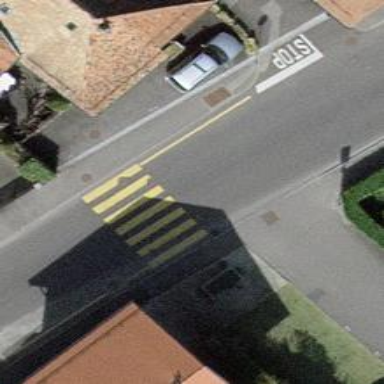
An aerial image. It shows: Marked road crossing.